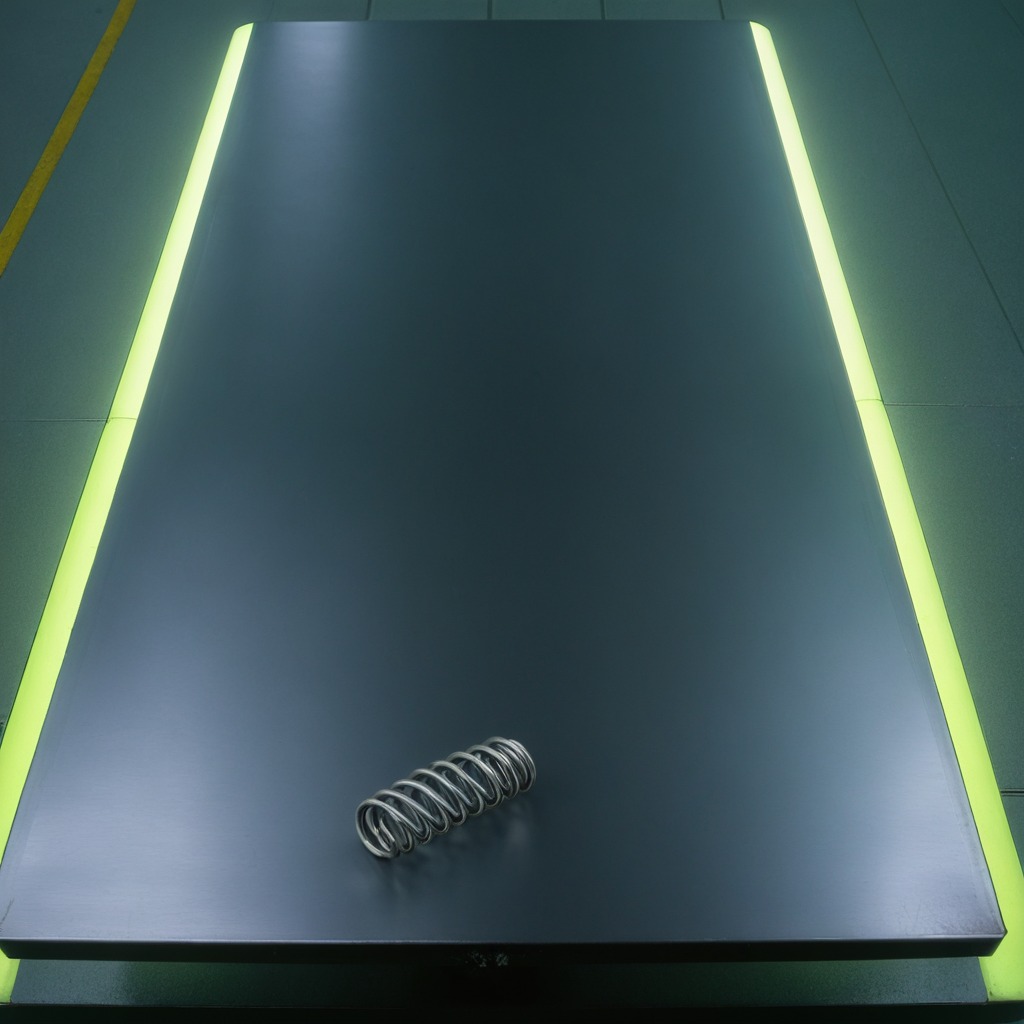
A coiled metal spring is lying on the clean empty table in a railway signal maintenance room.